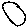
Label: circle